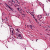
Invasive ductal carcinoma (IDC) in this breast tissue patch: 0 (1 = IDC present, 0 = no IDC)